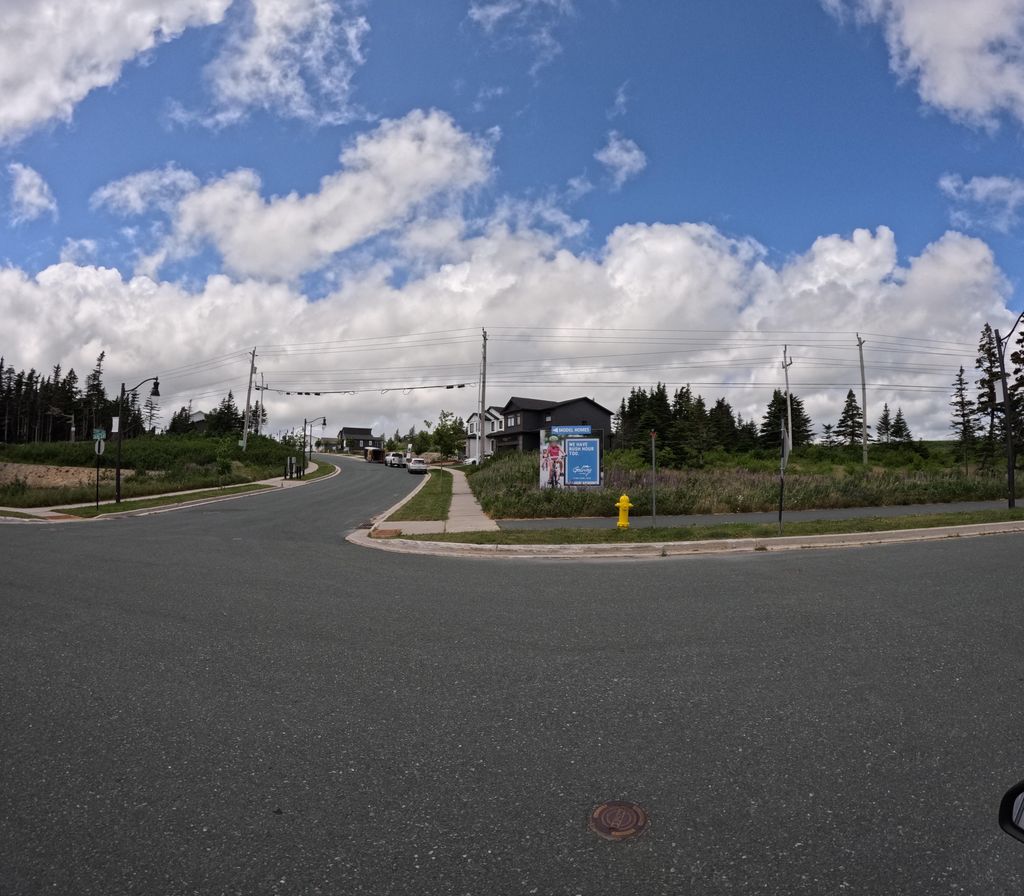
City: st_johns